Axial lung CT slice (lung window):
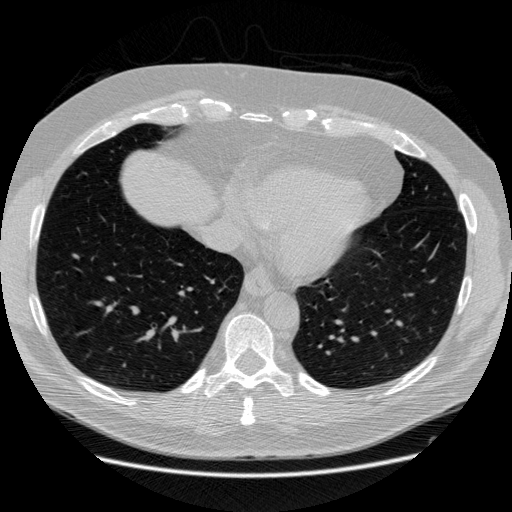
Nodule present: no